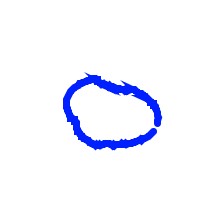
Shape: circle